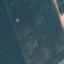
Land use / land cover: AnnualCrop